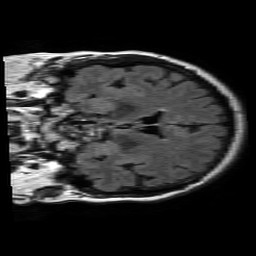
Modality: FLAIR
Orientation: coronal
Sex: female
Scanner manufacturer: philips
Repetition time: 11 s
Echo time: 0.125 s